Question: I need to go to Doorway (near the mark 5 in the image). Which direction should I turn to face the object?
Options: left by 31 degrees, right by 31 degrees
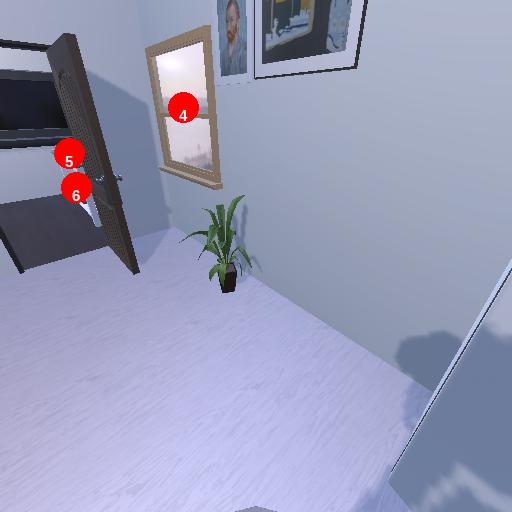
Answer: left by 31 degrees